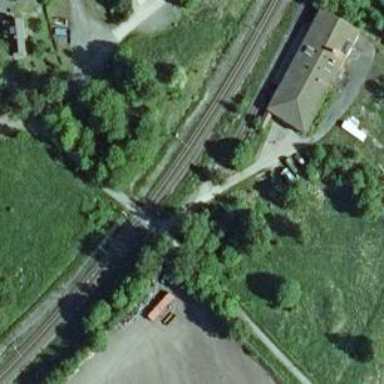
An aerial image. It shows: Level crossing with light signals and saltire markings.